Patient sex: M
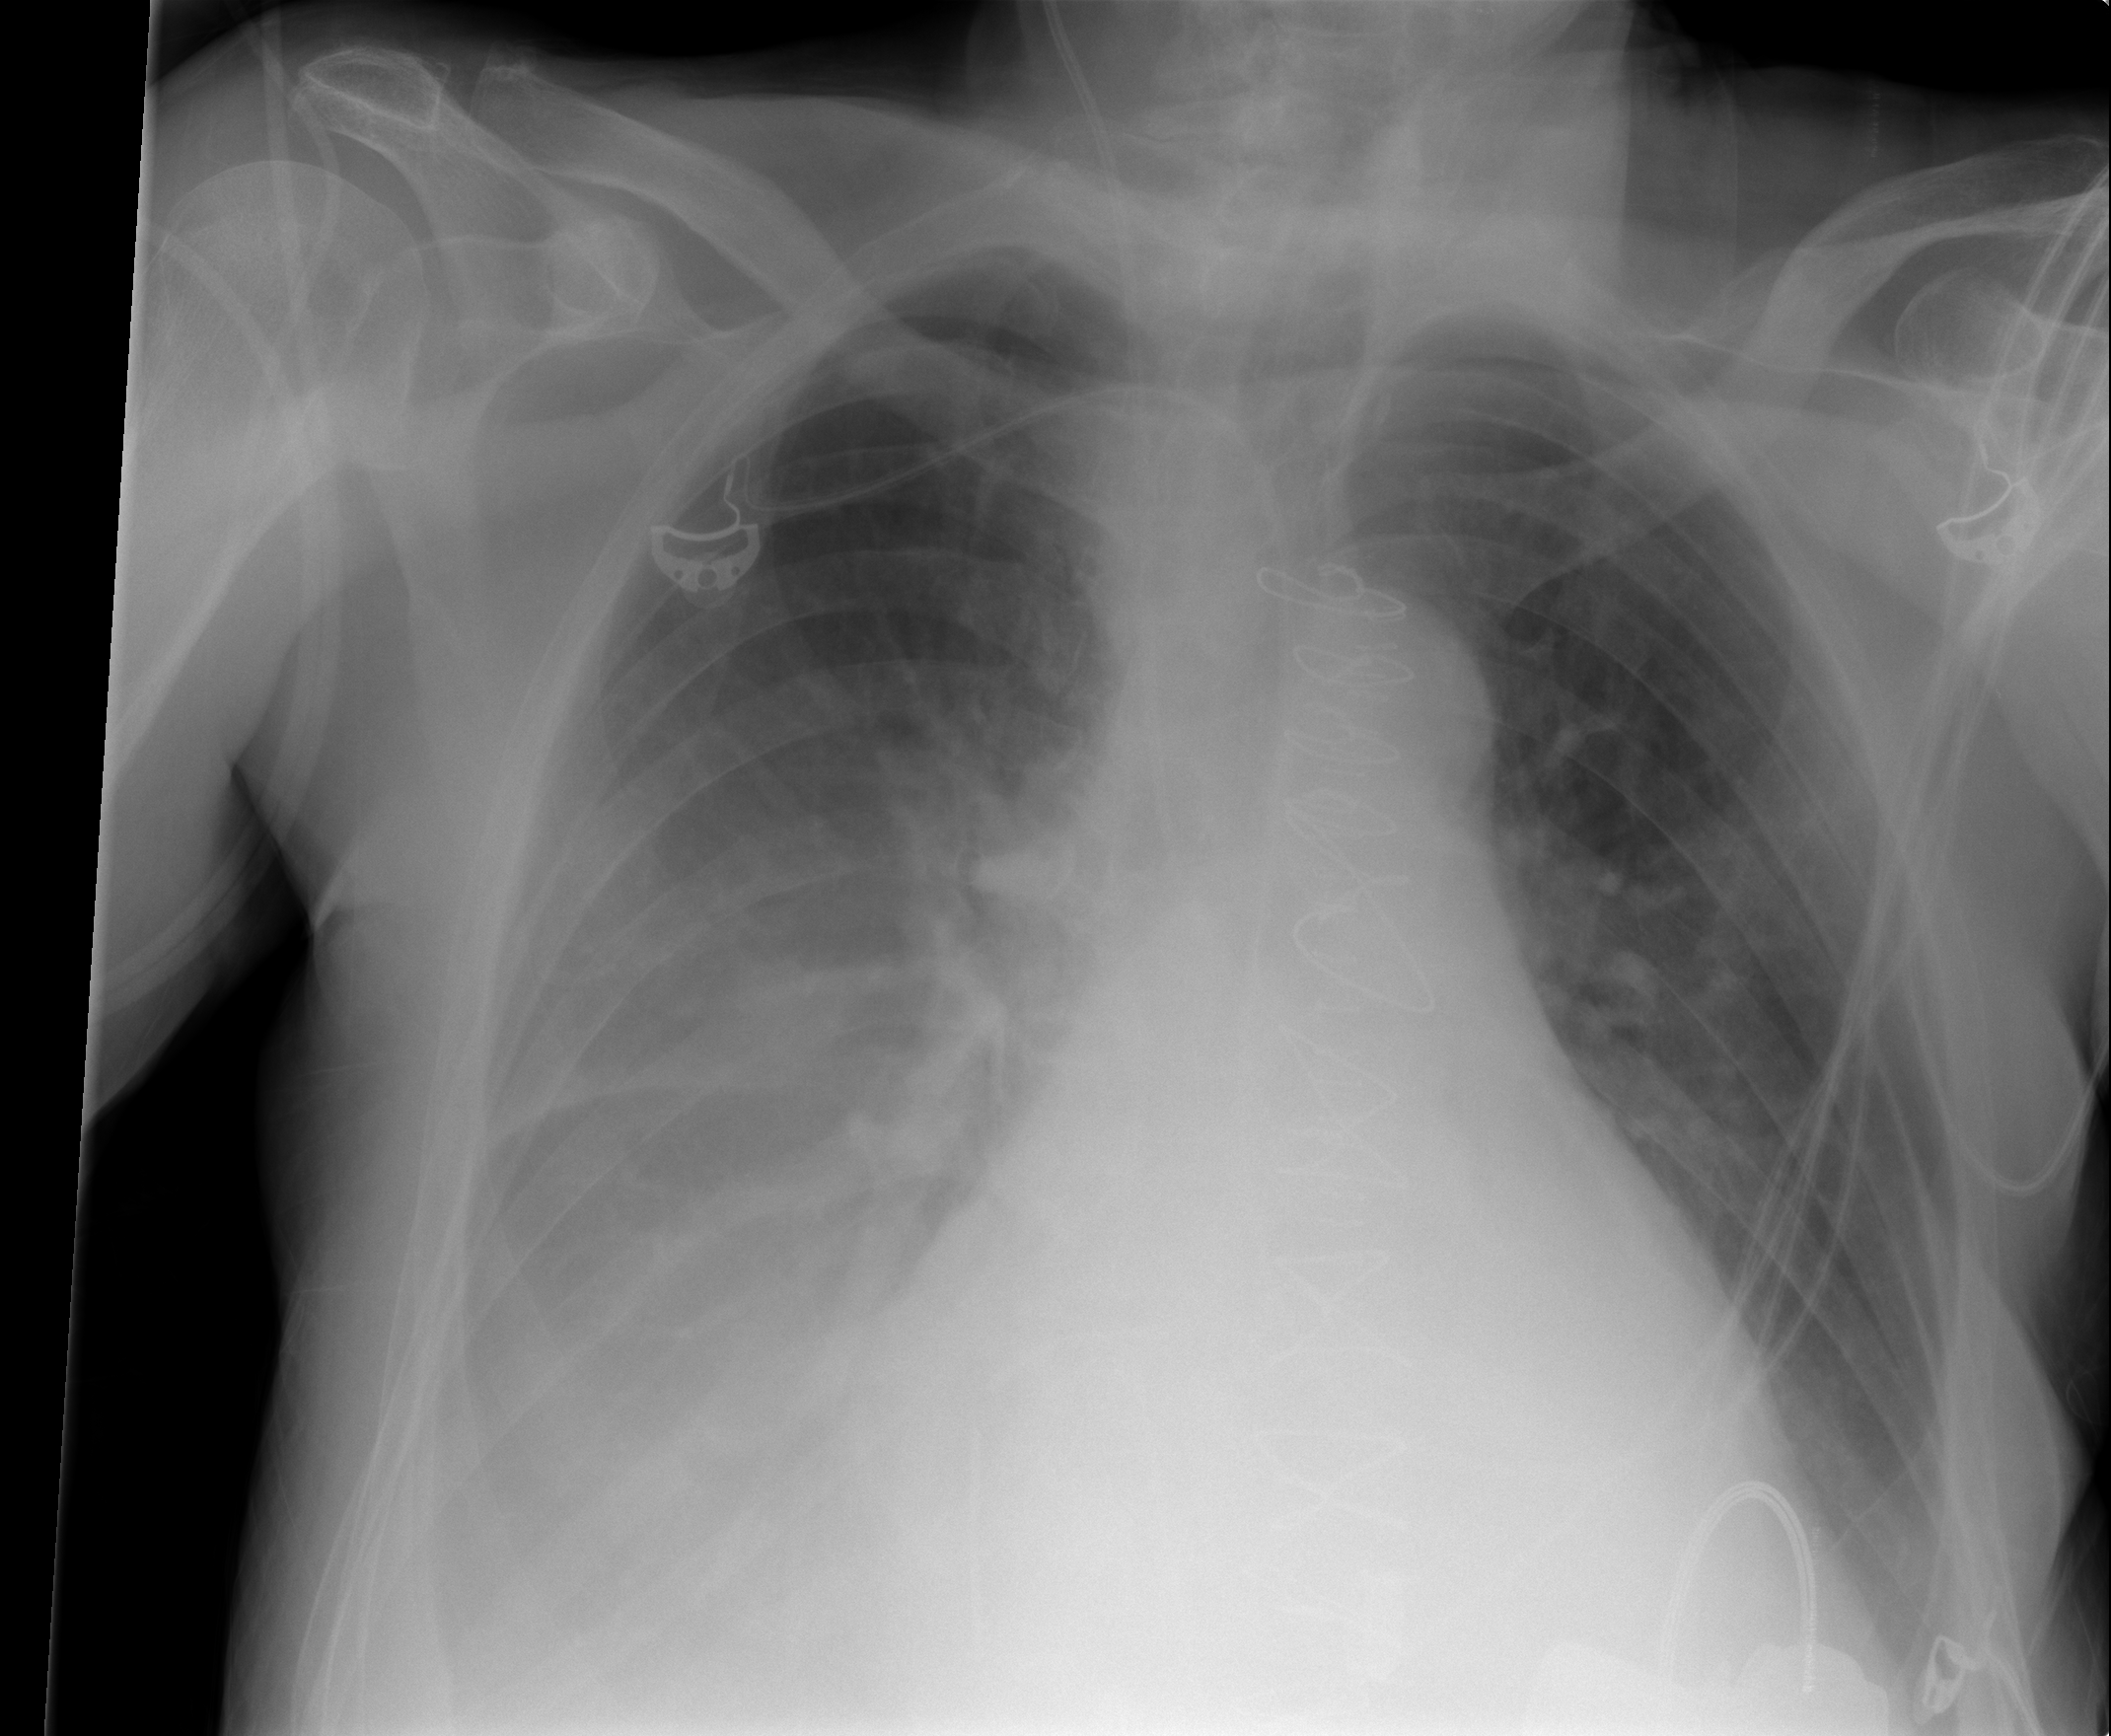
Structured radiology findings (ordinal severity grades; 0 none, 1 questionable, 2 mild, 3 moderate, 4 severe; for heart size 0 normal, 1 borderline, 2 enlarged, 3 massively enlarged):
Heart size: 3
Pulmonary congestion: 2
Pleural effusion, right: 3
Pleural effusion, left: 1
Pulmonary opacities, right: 0
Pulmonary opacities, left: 0
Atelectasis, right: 2
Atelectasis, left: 2